Field crop: tomato
Growth stage: 1
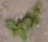
Species: portulaca